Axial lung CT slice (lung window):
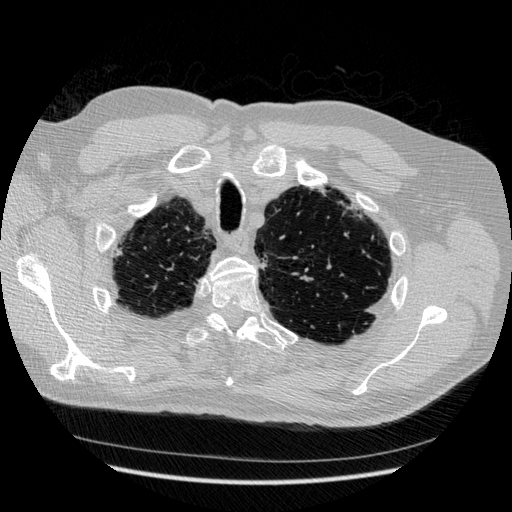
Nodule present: no